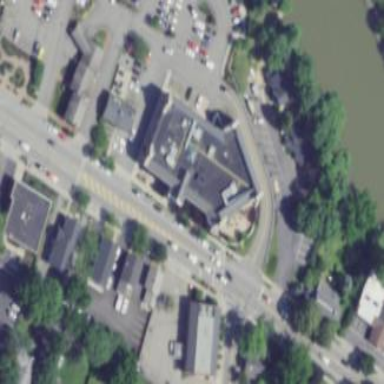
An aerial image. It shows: Library building.